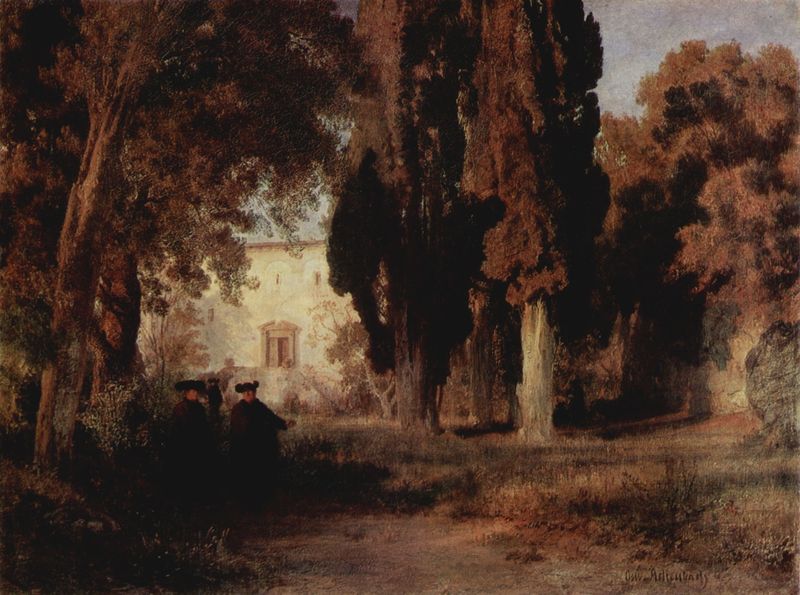
Titel: Klostergarten
Künstler: Oswald Achenbach
Standort: Sankt Petersburg
Institution: Eremitage
Schlagwörter: baum, blau, blätter, dunkel, gemälde, himmel, laub, mann, schatten, bäume, frauen, gelb, grün, landschaft, menschen, ocker, äste, abend, braun, fenster, frau, frisur, grau, hell, hut, hüte, kleider, licht, männer, schwarz, strasse, tür, anlage, gebäude, gras, haus, park, rot, weg, wiese, beige, gespräch, herren, leute, malerei, wand, barock, kleidung, mensch, stein, gelehrte, signatur, öl, ast, baumstamm, dämmerung, gräser, natur, pappel, pappeln, stamm, strauch, busch, land, haare, personen, wald, garten, zypressen, sommer, düster, fassade, italien, zwei, mauer, allee, herbst, idylle, ölgemälde, stämme, treppe, realistisch, zwei männer, besch, abendstimmung, tor, eingang, kloster, palast, palazzo, spaziergang, lichtung, portal, villa, anwesen, ländlich, landhaus, fluchtpunkt, laubwerk, rotbraun, priester, wäldchen, zufahrt, herbstlich, platanen, rural, einsiedelei, eschen, italein, digniert